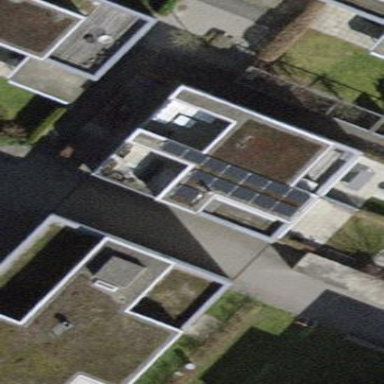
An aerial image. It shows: Building with flat roof.